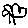
Label: tree